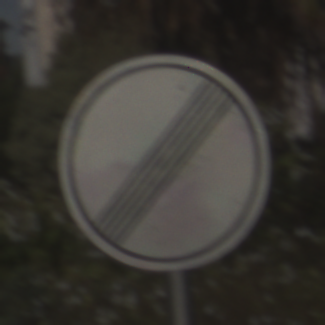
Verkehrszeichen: EndeSaemtlicherBegrenzungen
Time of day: MorningAfternoon
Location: Outdoor (Urban)
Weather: PartlyCloudy
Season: NotSpecified
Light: Natural